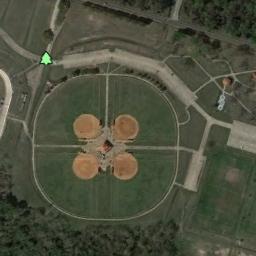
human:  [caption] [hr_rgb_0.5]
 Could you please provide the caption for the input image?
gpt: Four baseball diamonds are field in a circle with many trees beside .

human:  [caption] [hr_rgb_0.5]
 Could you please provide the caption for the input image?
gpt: Four baseball diamonds make up a circle and the open area beside .

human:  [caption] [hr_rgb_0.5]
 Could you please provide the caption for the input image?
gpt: There are four baseball diamonds in the grass next to the roads with several trees .

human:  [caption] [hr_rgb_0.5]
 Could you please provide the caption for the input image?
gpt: There is a muddy path by the baseball field .

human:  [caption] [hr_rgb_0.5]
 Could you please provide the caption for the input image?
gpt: Four baseball diamonds form a circle .